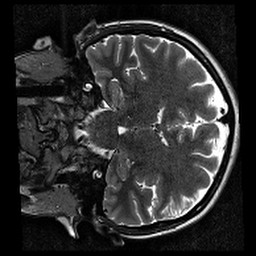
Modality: T2w
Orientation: coronal
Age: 23
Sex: female